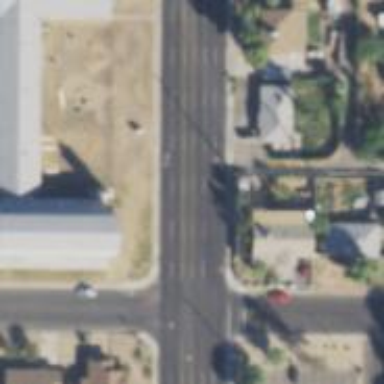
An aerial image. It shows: Asphalt alley designated as service road.